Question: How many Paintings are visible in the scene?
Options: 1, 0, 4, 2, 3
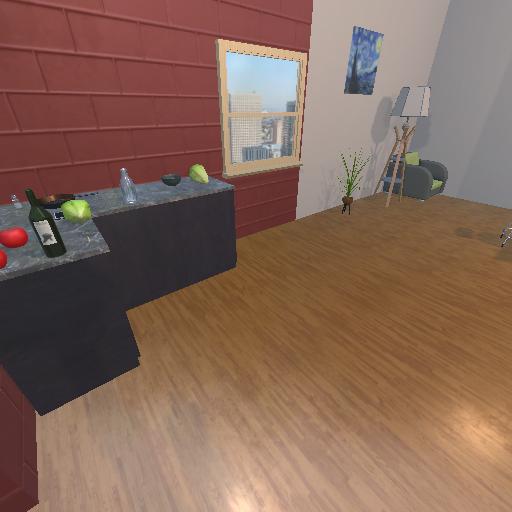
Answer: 1